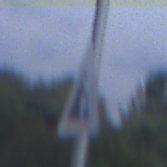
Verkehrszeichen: SteinschlagLinks
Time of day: SunriseSunset
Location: Outdoor (Suburban)
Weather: PartlyCloudy
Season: NotSpecified
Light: Natural